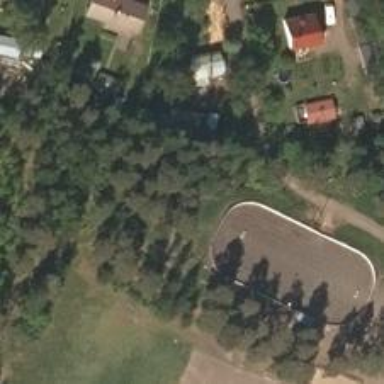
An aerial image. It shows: Disc golf basket.